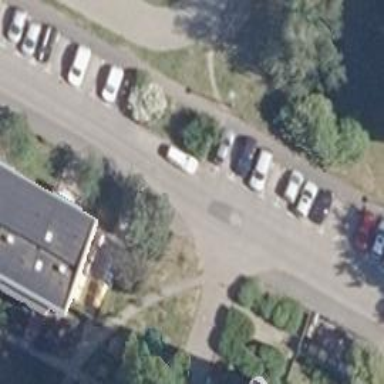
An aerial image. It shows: Residential road with sidewalks on both sides. There is opposite cycleway and perpendicular parking lanes on the left side of the street.